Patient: sex M, age 74
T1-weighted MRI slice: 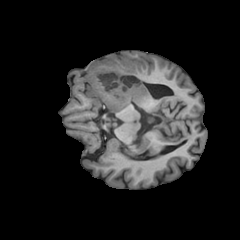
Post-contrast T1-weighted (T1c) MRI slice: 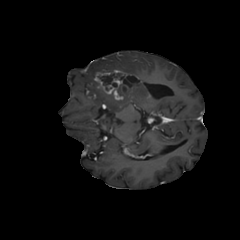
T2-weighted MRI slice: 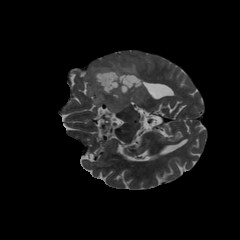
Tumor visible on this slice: yes
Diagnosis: Glioblastoma, IDH-wildtype
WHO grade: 4